Question:
This is popup that come after hitting on server url.
I uploaded a Enterprise distribution iOS build on a server.Now when we try to download build then following pop up came.I want to replace null field to "[my domain name]".
I got a link on stack overflow for similar problem-
<URL>
But in my case problem is arise in both cases either go through (Download) email or directly browse to a webpage which includes the link(server url where build had been uploaded).
Please suggest me solution.
Thank you
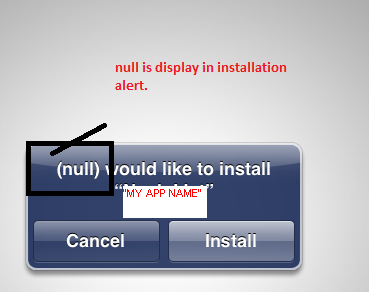
Answer: I resolved this issue.
Issue arise because we use single slace after 'http:/' in web page where give .
i.e.
'''
<a href="itms-services://?action=download-manifest&url=http:/pathToYourServer/folder/applicationName.plist"> here </a>
'''
Now changed, it become-:
'''
<a href="itms-services://?action=download-manifest&url=http://pathToYourServer/folder/applicationName.plist"> here </a>
'''
In instalation prompt domain name take first parameter between :// and /. So carefull when write url.